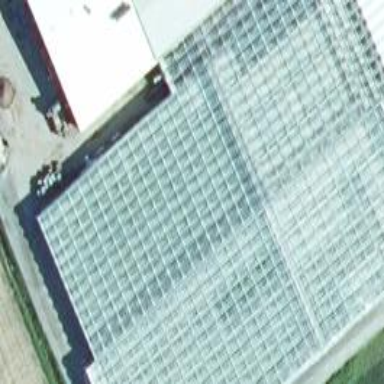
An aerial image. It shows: Greenhouse.